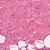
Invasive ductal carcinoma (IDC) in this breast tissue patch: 0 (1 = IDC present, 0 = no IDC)